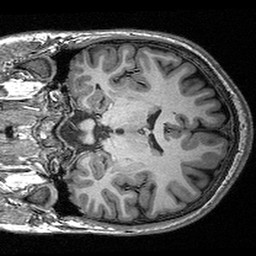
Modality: T1w
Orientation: coronal
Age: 22
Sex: male
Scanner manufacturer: siemens
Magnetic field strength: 3 T
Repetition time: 2.53 s
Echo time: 0.00309 s